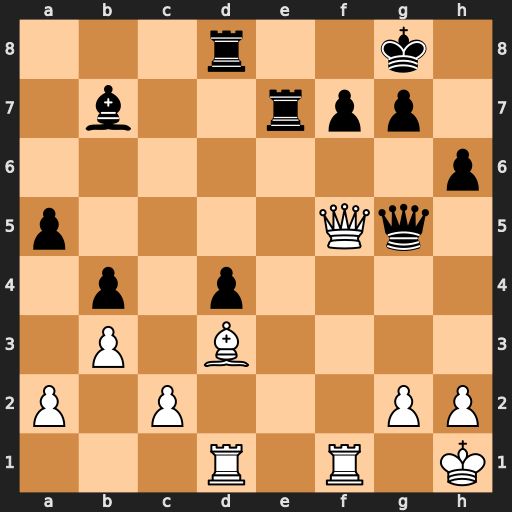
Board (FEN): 3r2k1/1b2rpp1/7p/p4Qq1/1p1p4/1P1B4/P1P3PP/3R1R1K
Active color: w
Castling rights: -
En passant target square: -
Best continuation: Qh7+ Kf8 Qh8#